Question: I'm trying to use Bootstrap to structure a page containing a leaflet map.
Here is how it looks like:

I've been unable to do it with bootstrap.
I wrote some ugly css which barely works:
'''
<div class="container-fluid fill">
<div class="row-fluid fill">
<div class="span9 fill-height">
<div id="map"></div>
</div>
<div class="span3">
<div id="filters">
</div>
</div>
</div>
</div>
'''
'''
#map
{
width: 100px;
height:100px;
min-height: 100%;
min-width: 100%;
display: block;
}
html, body
{
height: 100%;
}
.fill
{ padding-left: 0px;
min-height: 100%;
height: 100%;
width: 100%;
min-width: 100%;
}
.fill-height
{ padding-left: 0px;
min-height: 100%;
height: 100%;
}
body
{
padding-top: 40px; /*for navbar*/
-webkit-box-sizing: border-box; /* Safari/Chrome, other WebKit */
-moz-box-sizing: border-box; /* Firefox, other Gecko */
box-sizing: border-box; /* Opera/IE 8+ */
}
'''
I had to remove the padding to prevent overflow, so now my form has no padding.
How do I obtain that structure with the bootstrap classes? How can I keep the padding but only for the form?
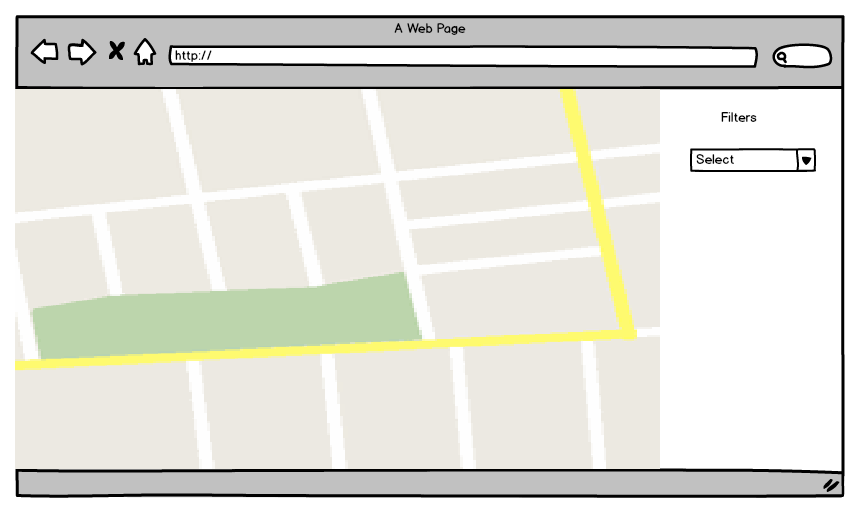
Answer: Still a lot of css, needed, but padding problems solved:
'''
#map
{
width: 100px;
height:100px;
min-height: 100%;
min-width: 100%;
display: block;
}
html, body
{
height: 100%;
}
.fill
{ padding: 0px;
min-height: 100%;
height: 100%;
width: 100%;
min-width: 100%;
}
.fill-height
{ padding: 0px;
min-height: 100%;
height: 100%;
}
body
{
padding-top: 40px; /*for navbar*/
-webkit-box-sizing: border-box; /* Safari/Chrome, other WebKit */
-moz-box-sizing: border-box; /* Firefox, other Gecko */
box-sizing: border-box; /* Opera/IE 8+ */
}
'''